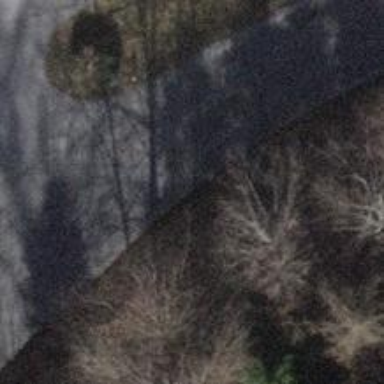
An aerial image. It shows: Tertiary road with asphalt surface.